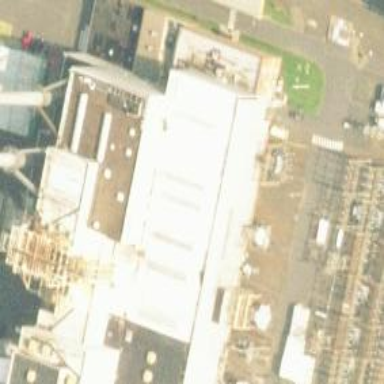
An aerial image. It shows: Steam turbine generator.